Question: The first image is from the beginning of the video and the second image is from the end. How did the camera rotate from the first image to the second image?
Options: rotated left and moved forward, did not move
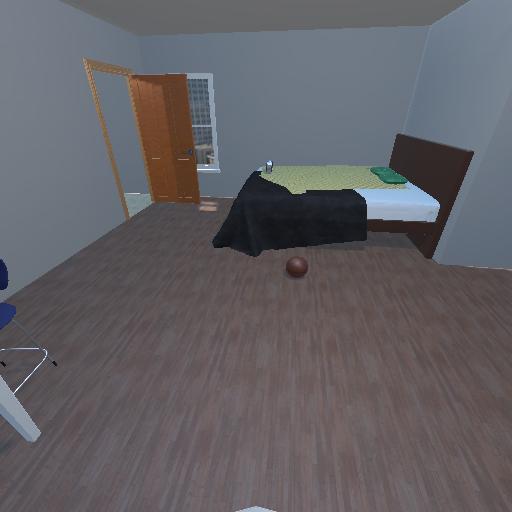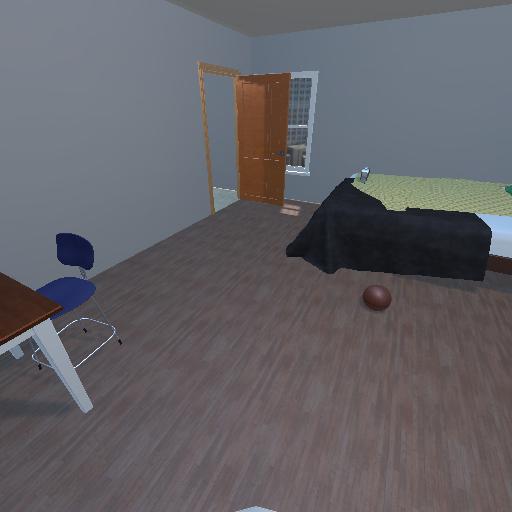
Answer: rotated left and moved forward